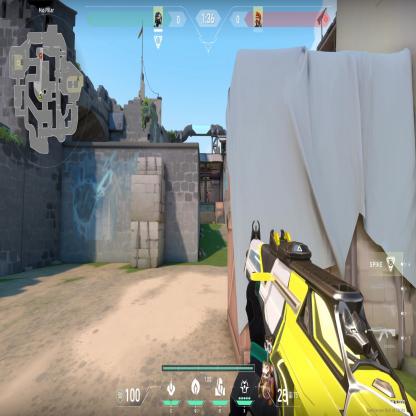
Label: enemy